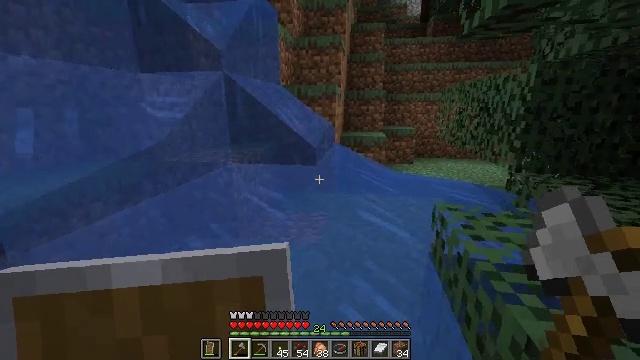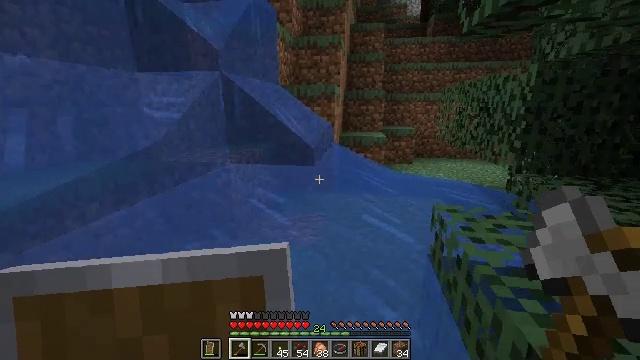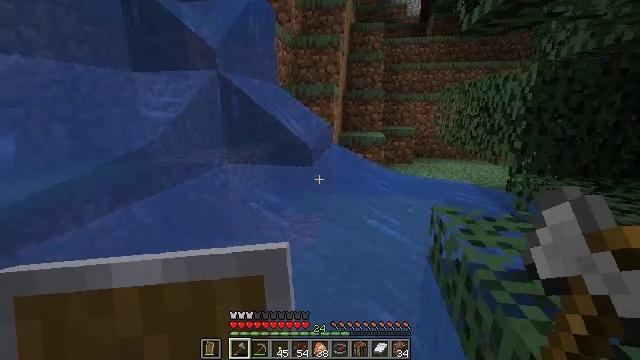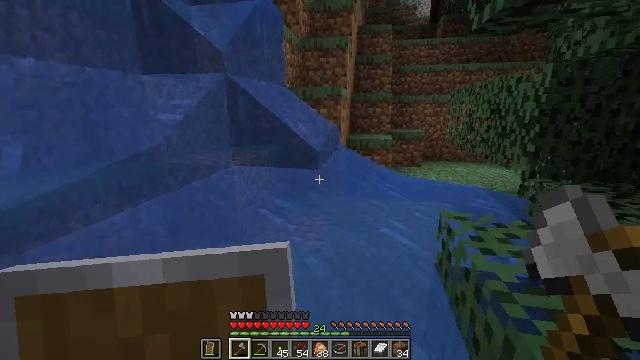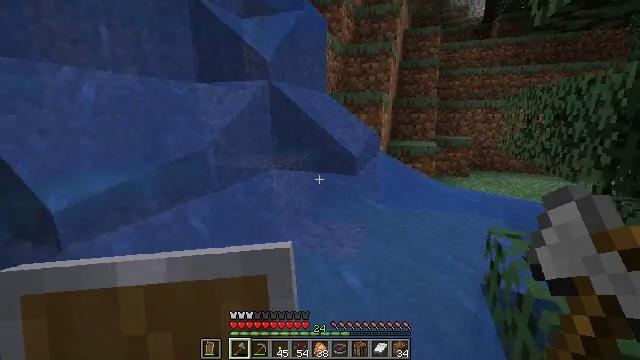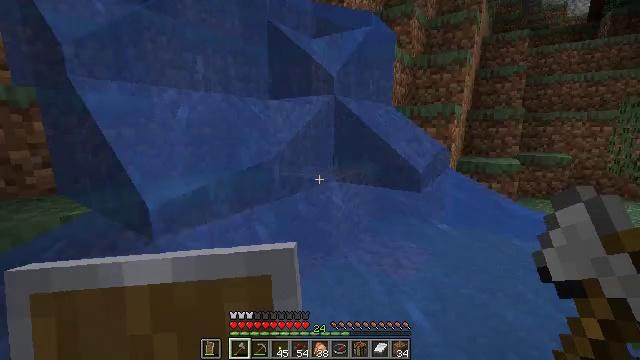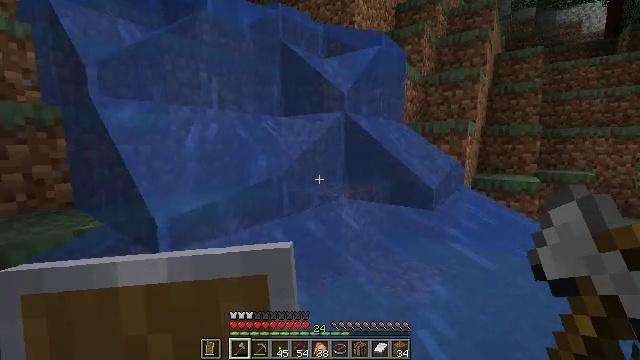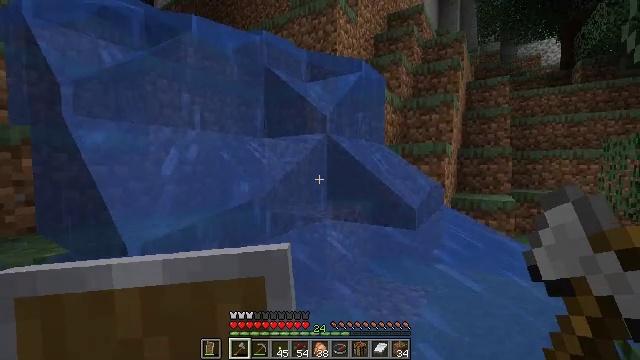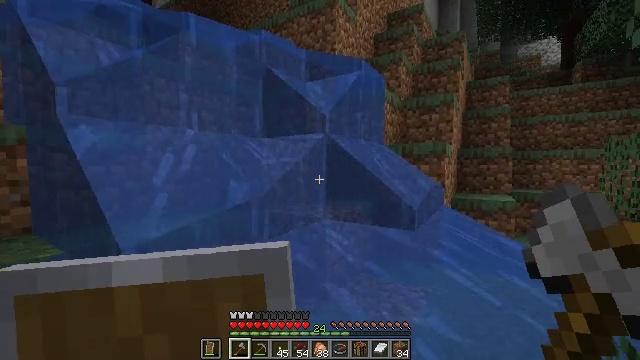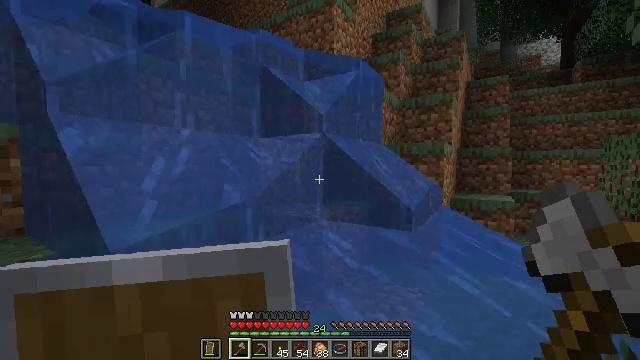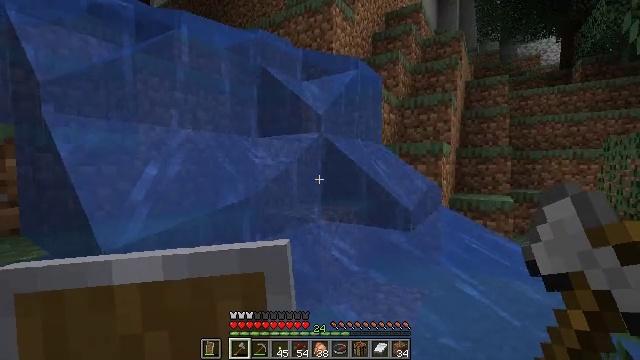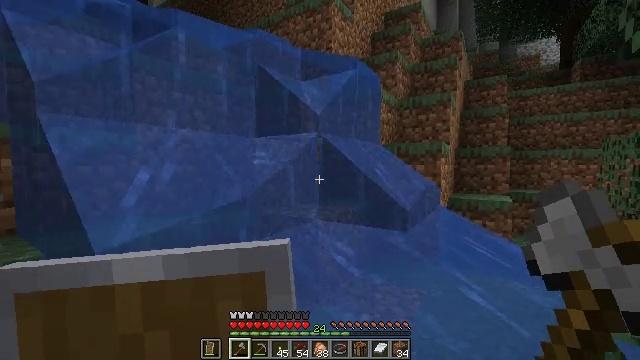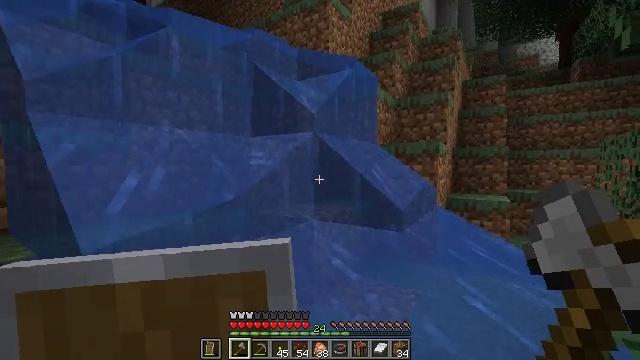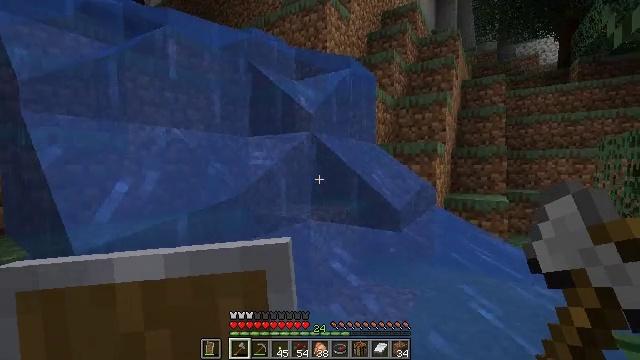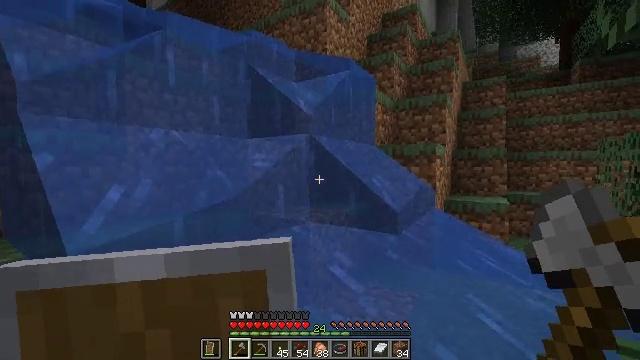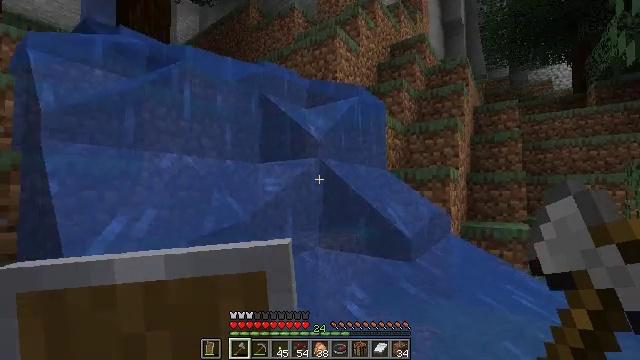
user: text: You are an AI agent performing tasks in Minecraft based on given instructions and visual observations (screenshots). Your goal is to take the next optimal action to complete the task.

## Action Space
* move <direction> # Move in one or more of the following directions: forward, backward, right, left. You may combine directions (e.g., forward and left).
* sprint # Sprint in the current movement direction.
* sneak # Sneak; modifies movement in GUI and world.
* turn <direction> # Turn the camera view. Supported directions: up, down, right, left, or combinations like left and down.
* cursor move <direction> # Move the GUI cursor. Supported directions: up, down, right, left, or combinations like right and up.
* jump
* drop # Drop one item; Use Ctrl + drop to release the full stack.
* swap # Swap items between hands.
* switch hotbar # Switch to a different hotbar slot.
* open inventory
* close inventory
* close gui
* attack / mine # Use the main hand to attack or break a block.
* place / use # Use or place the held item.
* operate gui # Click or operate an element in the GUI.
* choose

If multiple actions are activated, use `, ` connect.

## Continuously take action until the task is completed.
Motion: motion action
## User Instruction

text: Destroy the spruce leaves to get sticks and saplings.
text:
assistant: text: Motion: move forward
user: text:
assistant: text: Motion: move forward
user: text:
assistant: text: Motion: move forward, turn left
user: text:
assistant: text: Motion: move forward, turn left and up
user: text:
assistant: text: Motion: move forward, turn left and up
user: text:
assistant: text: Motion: move forward, turn left and up
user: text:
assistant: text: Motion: move forward, turn right and up
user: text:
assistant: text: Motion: move forward and move right
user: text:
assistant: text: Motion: move forward and move right
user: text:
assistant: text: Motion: move forward and move right
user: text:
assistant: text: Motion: move forward and move right
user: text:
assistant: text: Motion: move forward and move right
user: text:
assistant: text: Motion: move forward and move right
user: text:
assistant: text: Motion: move forward and move right
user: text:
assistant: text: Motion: move forward and move right, turn left and up
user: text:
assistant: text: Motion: move forward and move right, turn left and up
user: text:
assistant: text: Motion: move forward and move right, turn left and up
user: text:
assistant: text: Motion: move forward and move right, turn left and up
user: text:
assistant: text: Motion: move forward and move right, turn left
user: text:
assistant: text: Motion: move forward and move right
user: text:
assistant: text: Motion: move forward and move right
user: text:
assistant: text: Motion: move forward and move right, turn left
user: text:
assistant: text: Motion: move forward and move right
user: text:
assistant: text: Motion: move forward and move right, turn left
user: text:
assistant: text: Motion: move forward and move right
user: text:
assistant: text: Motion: move forward and move right
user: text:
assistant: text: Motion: move forward and move right
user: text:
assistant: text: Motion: move forward and move right
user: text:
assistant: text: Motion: move forward and move right
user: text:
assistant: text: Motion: move forward and move right, turn right and down